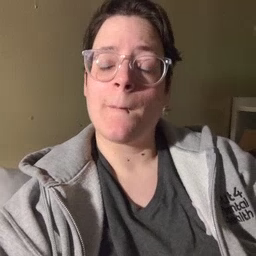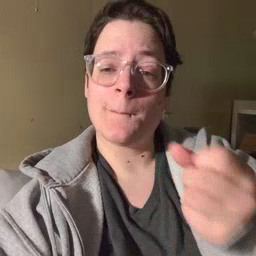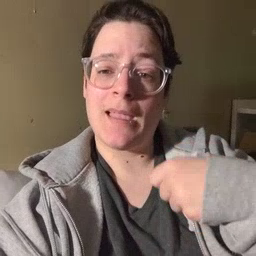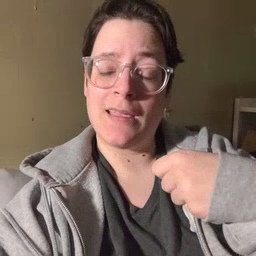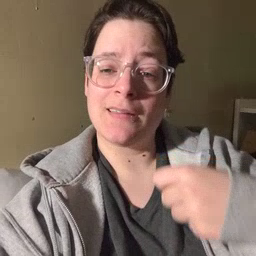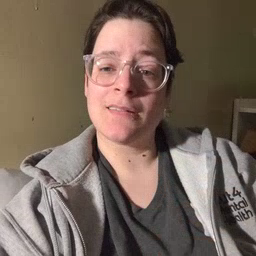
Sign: make